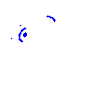
Particle: kaon